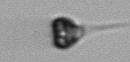
Label: Apedinella